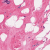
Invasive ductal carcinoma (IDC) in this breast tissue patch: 0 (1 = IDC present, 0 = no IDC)